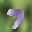
Label: 7